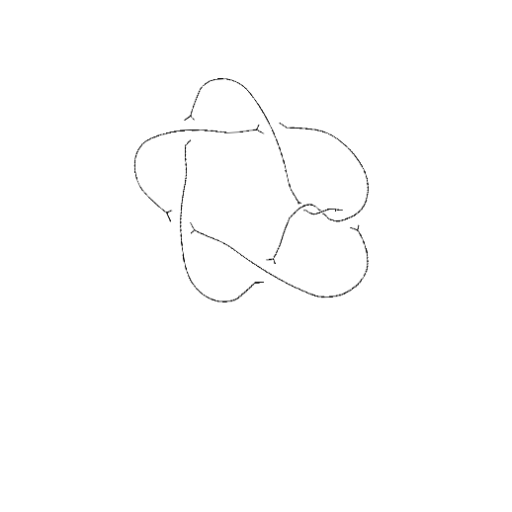
Crossing number: 7